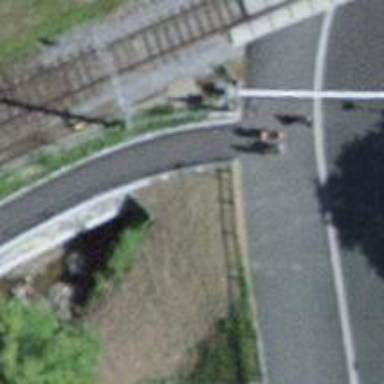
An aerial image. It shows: Double cycle barrier is in place.